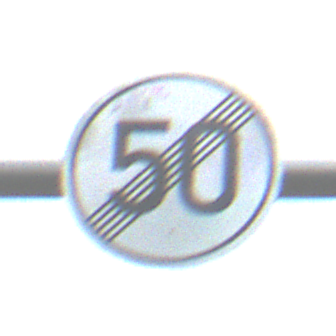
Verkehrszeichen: EndeGeschwindigkeit50
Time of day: MorningAfternoon
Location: Outdoor (Nature)
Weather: PartlyCloudy
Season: NotSpecified
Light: Natural